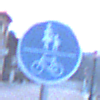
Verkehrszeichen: GemeinsamerGehUndRadweg
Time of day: Dawn
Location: Outdoor (Urban)
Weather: PartlyCloudy
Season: NotSpecified
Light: Natural